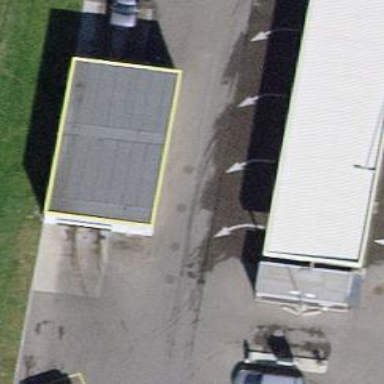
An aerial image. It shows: Car wash facility.